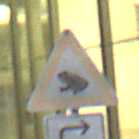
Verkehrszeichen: AmphibienwanderungRechts
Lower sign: RichtungsangabeDurchPfeile5
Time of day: Night
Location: Outdoor (Urban)
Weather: PartlyCloudy
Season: NotSpecified
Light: Artificial